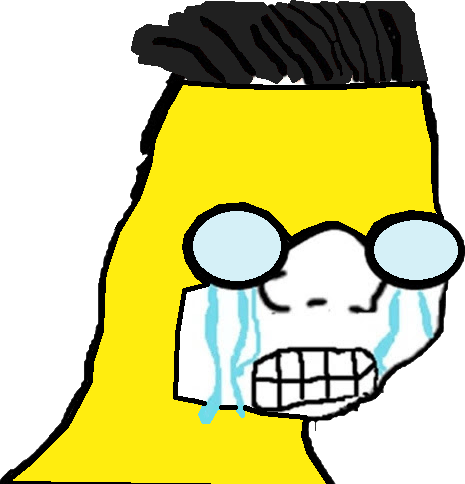
Label: 5_Zoomer